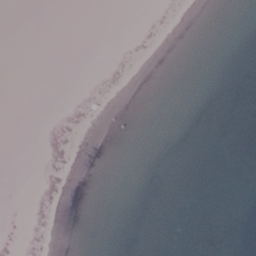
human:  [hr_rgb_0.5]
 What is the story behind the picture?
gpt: beach